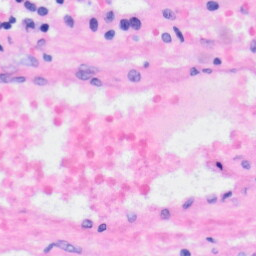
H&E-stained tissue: Liver